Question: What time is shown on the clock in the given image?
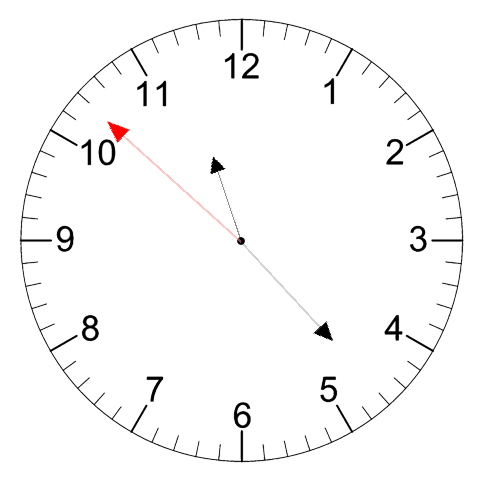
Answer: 11:22:52